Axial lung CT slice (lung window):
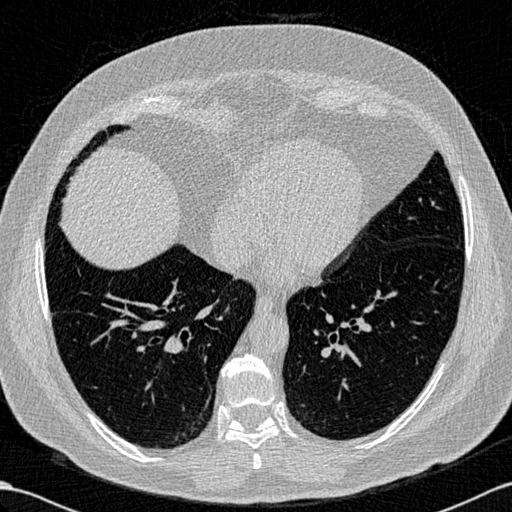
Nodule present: no